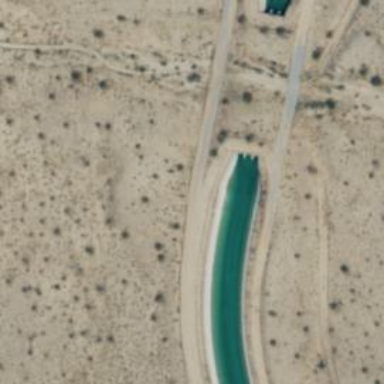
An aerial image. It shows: Canal tunnel known as culvert. It is type of water feature.